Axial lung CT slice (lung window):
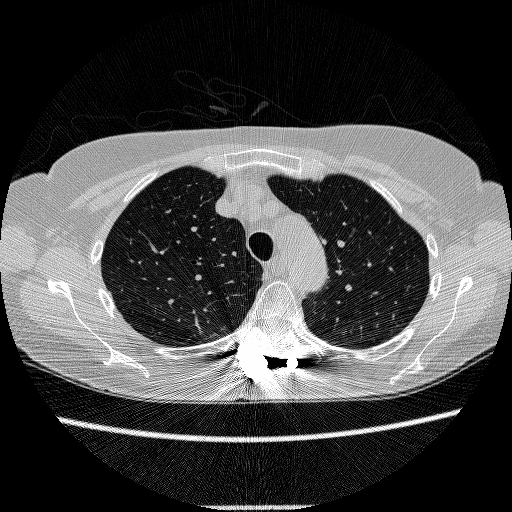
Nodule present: no